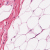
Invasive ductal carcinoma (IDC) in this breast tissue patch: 0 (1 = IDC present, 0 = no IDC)